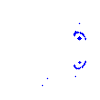
Particle: proton